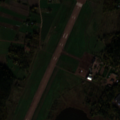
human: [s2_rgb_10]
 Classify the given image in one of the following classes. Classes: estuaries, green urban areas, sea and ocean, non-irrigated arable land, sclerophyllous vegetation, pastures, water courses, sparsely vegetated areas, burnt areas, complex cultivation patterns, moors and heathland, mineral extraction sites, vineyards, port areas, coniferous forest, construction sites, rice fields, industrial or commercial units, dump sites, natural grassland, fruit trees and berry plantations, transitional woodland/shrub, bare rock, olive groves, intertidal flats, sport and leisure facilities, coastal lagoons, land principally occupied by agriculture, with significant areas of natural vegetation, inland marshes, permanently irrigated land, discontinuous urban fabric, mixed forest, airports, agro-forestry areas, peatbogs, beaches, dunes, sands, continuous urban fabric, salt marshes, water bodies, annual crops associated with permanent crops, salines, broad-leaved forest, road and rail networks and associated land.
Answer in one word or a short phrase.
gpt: discontinuous urban fabric, airports, non-irrigated arable land, pastures, mixed forest, sea and ocean